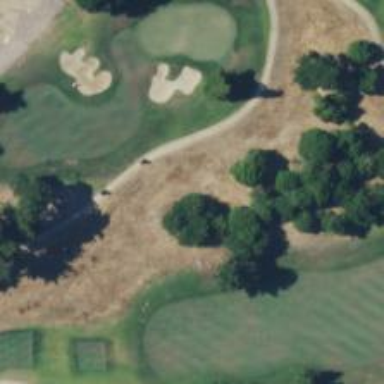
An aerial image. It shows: Scenic golf fairway.